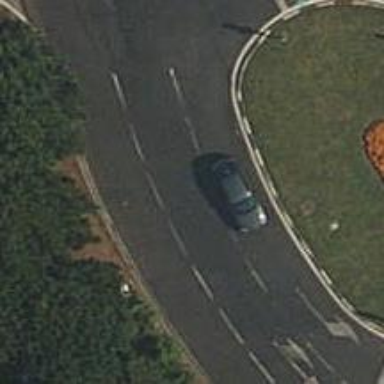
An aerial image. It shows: Circular junction on tertiary road.